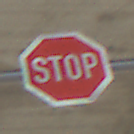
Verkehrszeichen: Stop
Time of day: MorningAfternoon
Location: Roofed (Suburban)
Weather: PartlyCloudy
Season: Winter
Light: Natural